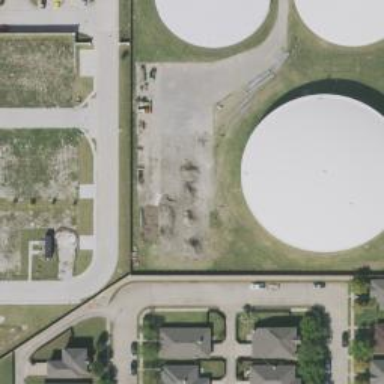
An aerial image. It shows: Public building with storage tank.